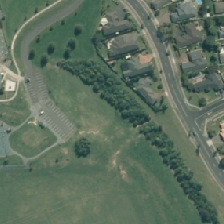
Land cover: urban_parkland